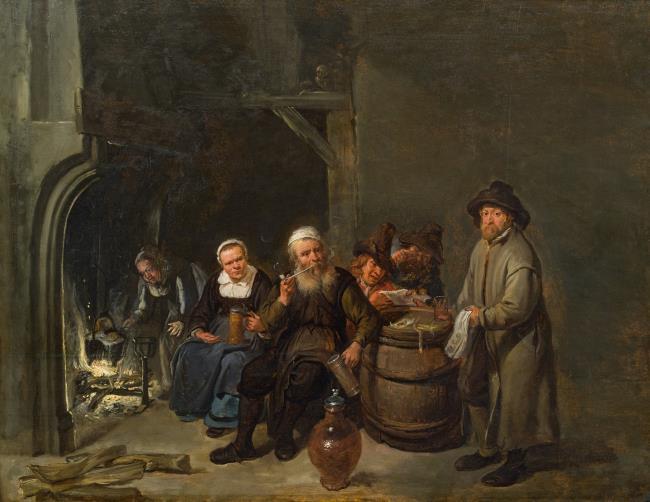
Title: Interior with a peasant company by the fireplace
Artist: attributed to Mattheus van Helmont Bron: Ellis Dullaart (2015-08)
Earliest date: 1638
Latest date: 1678
Genre: painting
Iconography: Tobacco
Keywords: genre, interior view, company of peasants, old man, maidservant, hat, mutche, beard, smoking (activity), drinking, reading, cooking, pipe, tankard, ewer (vessel), barrel (container), slow-match, letter (correspondence), drinking glass, firewood, fireplace, mantelpiece, owls (guide term), terracotta